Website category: book
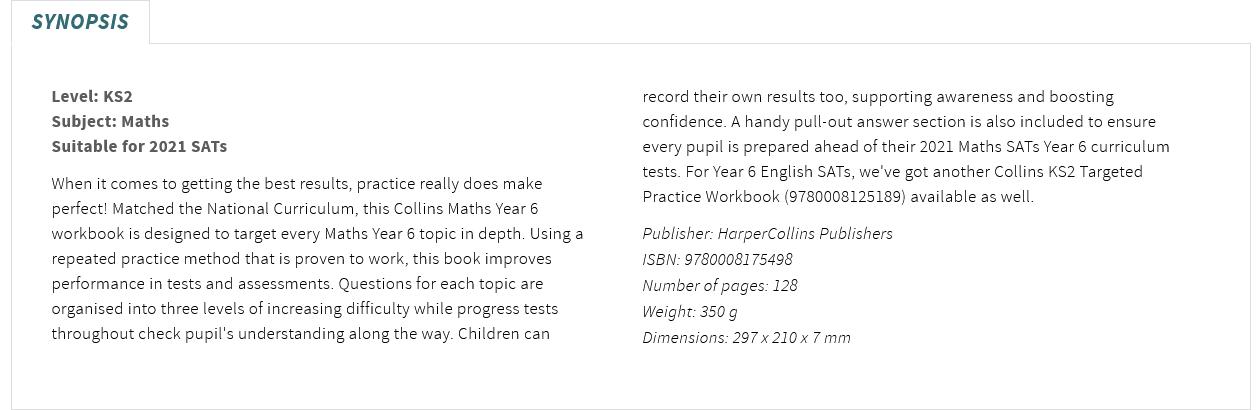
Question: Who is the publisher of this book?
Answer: HarperCollins Publishers

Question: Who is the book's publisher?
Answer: HarperCollins Publishers

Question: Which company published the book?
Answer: HarperCollins Publishers

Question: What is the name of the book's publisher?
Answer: HarperCollins Publishers

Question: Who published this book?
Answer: HarperCollins Publishers

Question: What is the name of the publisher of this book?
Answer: HarperCollins Publishers

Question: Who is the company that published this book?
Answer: HarperCollins Publishers

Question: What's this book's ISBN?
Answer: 9780008175498

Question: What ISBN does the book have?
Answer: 9780008175498

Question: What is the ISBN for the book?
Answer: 9780008175498

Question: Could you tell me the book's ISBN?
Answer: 9780008175498

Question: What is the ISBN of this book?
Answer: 9780008175498

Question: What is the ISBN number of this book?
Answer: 9780008175498

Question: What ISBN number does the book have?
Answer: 9780008175498

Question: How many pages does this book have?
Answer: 128

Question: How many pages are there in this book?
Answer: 128

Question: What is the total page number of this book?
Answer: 128

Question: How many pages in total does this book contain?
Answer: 128

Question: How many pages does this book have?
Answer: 128

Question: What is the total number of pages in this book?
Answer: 128

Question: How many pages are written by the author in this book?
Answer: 128

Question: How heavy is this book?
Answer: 350 g

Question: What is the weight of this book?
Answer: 350 g

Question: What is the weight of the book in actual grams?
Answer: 350 g

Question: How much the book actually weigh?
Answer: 350 g

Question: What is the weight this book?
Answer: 350 g

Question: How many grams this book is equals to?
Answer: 350 g

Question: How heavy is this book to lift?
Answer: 350 g

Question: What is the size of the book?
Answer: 297 x 210 x 7 mm

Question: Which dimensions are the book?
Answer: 297 x 210 x 7 mm

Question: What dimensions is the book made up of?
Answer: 297 x 210 x 7 mm

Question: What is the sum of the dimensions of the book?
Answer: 297 x 210 x 7 mm

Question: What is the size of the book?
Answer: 297 x 210 x 7 mm

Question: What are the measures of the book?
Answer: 297 x 210 x 7 mm

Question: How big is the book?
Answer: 297 x 210 x 7 mm